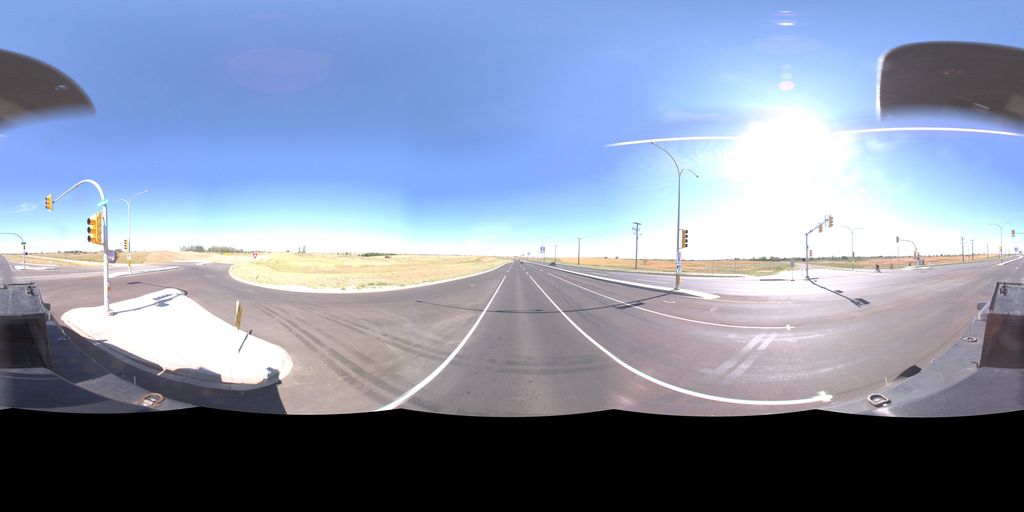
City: saskatoon